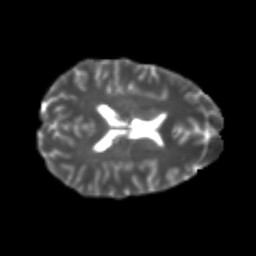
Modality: T2w
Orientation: axial
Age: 24
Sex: female
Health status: healthy
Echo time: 0.074 s